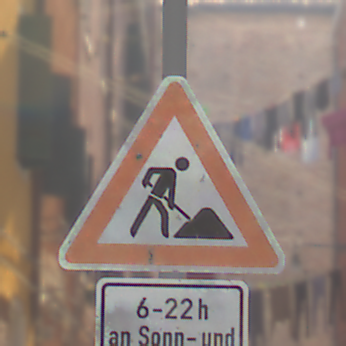
Verkehrszeichen: Arbeitsstelle
Zusatzzeichen unten: ZeitangabenMitBeschraenkungAufWochentage4
Umgebung: Outdoor, Urban
Tageszeit: Midday
Wetter: Clear
Licht: Natural
Jahreszeit: NotSpecified
Kontrast: HighContrast